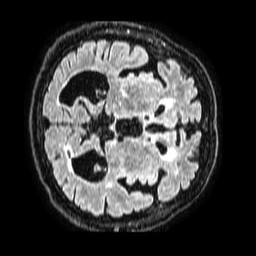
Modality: FLAIR
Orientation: axial
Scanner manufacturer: philips
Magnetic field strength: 1.5 T
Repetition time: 4.8 s
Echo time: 0.3 s